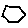
Label: hexagon